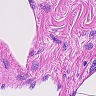
Metastatic tissue present: no